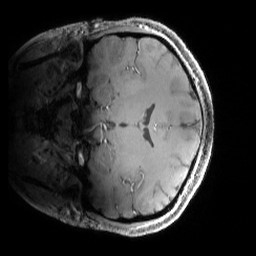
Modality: MP2RAGE
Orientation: coronal